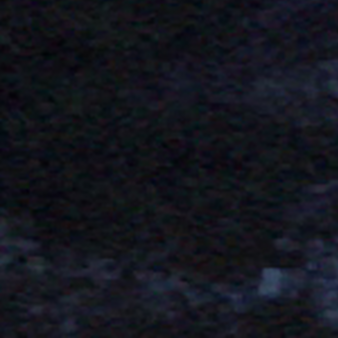
Label: other